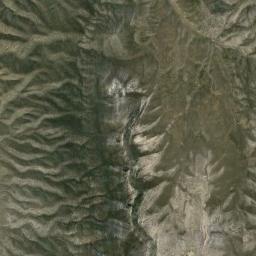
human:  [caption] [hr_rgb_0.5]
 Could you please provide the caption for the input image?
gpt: The mountain is full of bare land with some green plants .

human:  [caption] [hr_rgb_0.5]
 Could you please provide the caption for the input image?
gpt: You can see the veins of the mountain clearly .

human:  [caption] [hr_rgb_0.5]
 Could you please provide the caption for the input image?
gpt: There are many roads of different lengths in the mountains .

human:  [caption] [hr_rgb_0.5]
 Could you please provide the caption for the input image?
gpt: The folded mountain consists of a number of ridges and valleys .

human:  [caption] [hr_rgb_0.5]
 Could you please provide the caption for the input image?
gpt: There are many ridges on the green mountain .